Question: Is there a way to add a new service next to "Invite People", "Email", "Present Online", and "Publish as blog post"? I know you can add another source for the "save" and "open" tabs, but what about the "Share"?

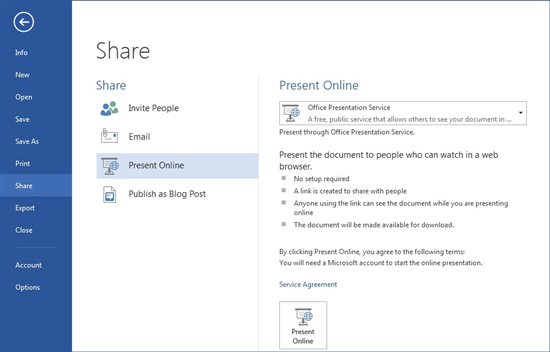
Answer: You can do that via "backstage" customization - i.e. you can embed your items in any of the built-in tabs in fact. You could do that either on document/template level (so that this new option is only available for a specific document/for a documents created out of specific template), or on "application" level by building an add-in for Word which adds this option.
Check out these articles:
<URL>
<URL>
Note that visual ribbon designer (in visual studio) does have support for the extending built-in tabs, you will need to extend office ribbon "backstage" by defining your "additions" in XML. For the "Share" tab you may need some xml like this (note the "idMso").
'''
<customUI xmlns="http://schemas.microsoft.com/office/2009/07/customui">
<backstage>
<tab idMso="TabShare">
<firstColumn>
<taskFormGroup idMso="GroupShare">
<category idMso="Share">
<task id="SayHelloTask" insertBeforeMso="ShareWithPeople" label="Say Hello Task">
<group id="HelloGroup" label="Say Hello" helperText="This group contains say hello button.">
<primaryItem>
<button id="SayHelloButton" label="Say Hello" onAction="ThisDocument.SayHello" />
</primaryItem>
</group>
</task>
</category>
</taskFormGroup>
</firstColumn>
</tab>
</backstage>
</customUI>
'''
<URL>

The full list of built-in "idMso" names can be downloaded from Microsoft